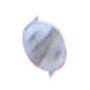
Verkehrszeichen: EndeGeschwindigkeit80
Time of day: SunriseSunset
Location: Outdoor (Nature)
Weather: Overcast
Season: NotSpecified
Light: Natural